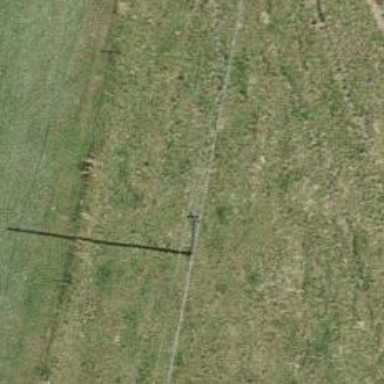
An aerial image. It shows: Utility pole as the man-made structure.